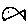
Label: fish